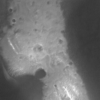
Label: not_dusty